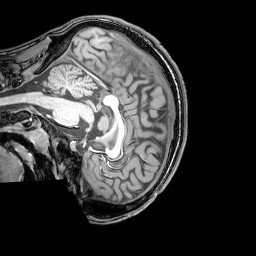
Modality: T1w
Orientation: sagittal
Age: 26
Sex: male
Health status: healthy
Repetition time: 0.081 s
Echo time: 0.037 s